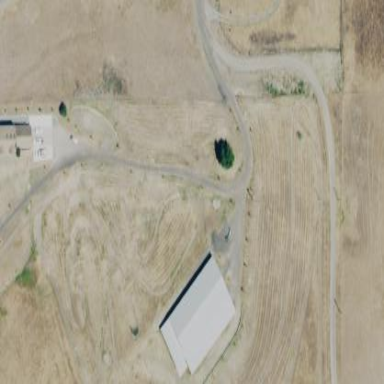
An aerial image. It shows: Farmyard area.